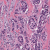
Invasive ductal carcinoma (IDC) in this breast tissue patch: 1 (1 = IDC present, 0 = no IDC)